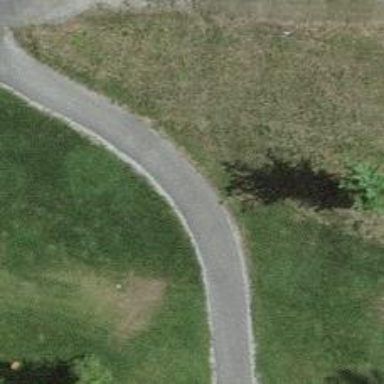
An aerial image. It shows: Designated golf cart path along service road.